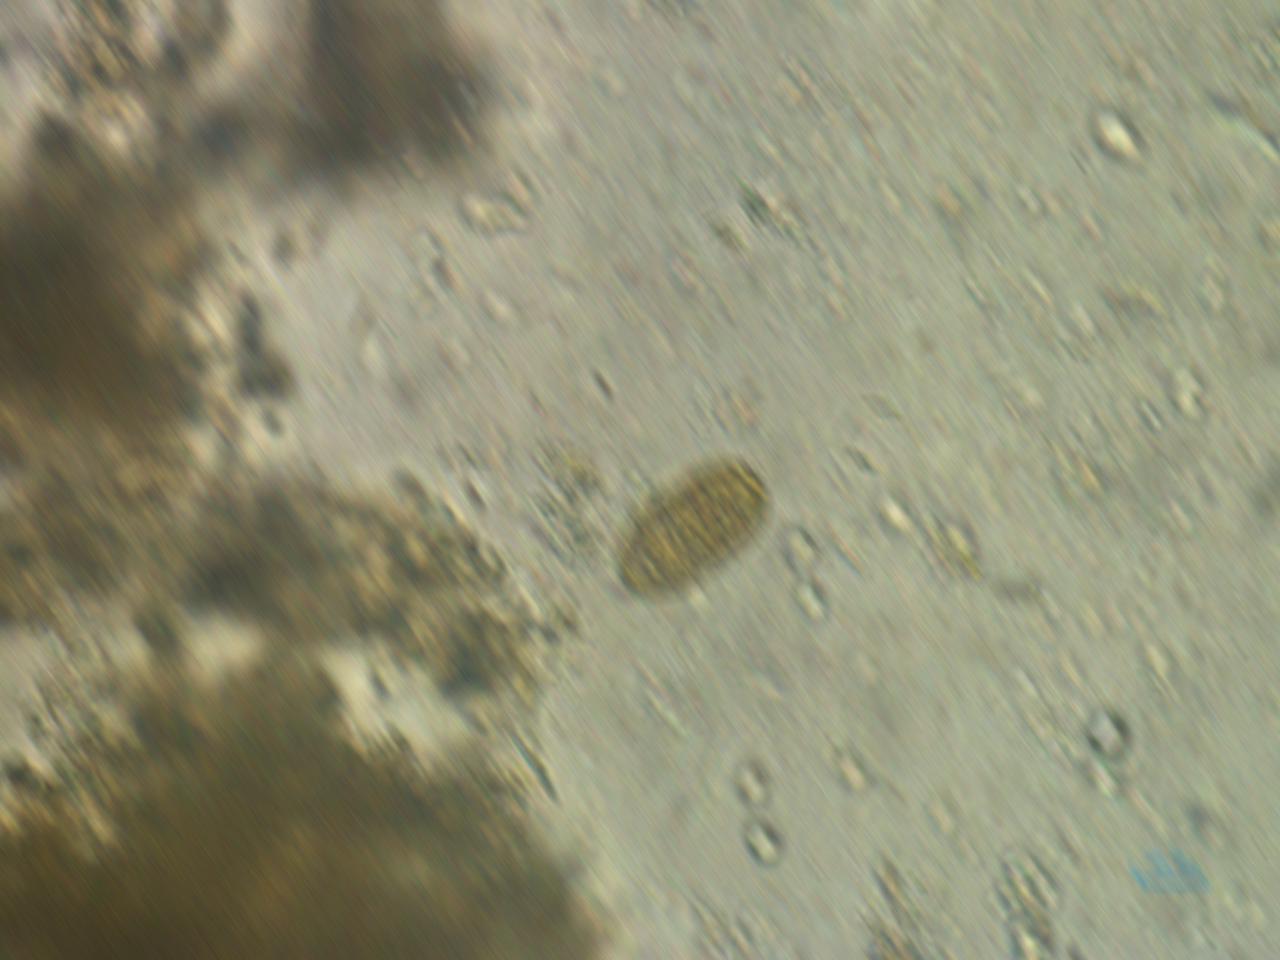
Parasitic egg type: Capillaria philippinensis